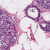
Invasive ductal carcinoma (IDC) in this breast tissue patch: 0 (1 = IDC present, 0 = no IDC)